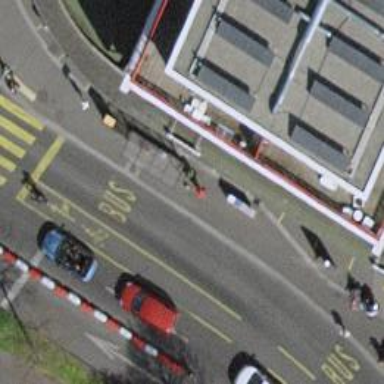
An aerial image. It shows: Asphalt sidewalk with platform for public transport. The platform has shelter.